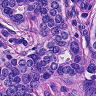
Metastatic tissue present: yes